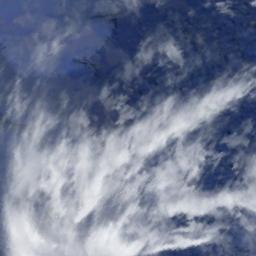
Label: cloud